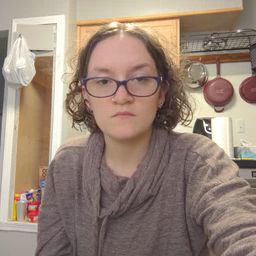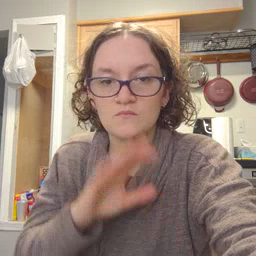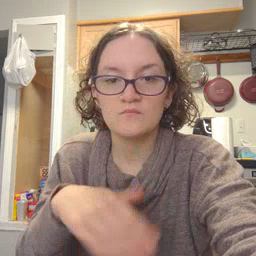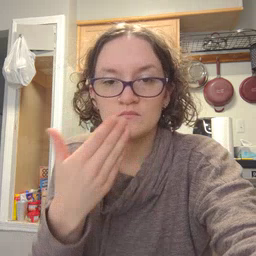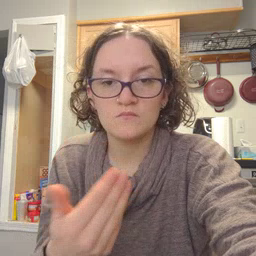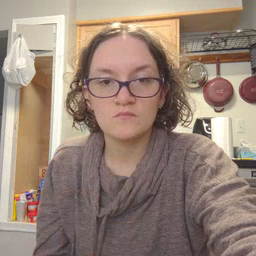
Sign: all